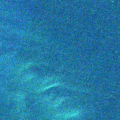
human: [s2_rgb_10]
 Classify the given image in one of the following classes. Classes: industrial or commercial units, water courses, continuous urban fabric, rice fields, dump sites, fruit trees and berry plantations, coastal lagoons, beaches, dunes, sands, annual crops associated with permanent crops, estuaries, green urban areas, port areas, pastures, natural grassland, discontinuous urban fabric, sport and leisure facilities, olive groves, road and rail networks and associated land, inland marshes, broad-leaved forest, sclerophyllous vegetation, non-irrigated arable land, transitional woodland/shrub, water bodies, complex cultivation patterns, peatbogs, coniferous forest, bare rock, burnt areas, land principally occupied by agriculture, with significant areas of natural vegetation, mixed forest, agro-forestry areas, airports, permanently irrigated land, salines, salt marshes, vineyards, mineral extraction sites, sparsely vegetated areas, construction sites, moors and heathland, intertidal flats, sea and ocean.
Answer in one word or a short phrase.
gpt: sea and ocean